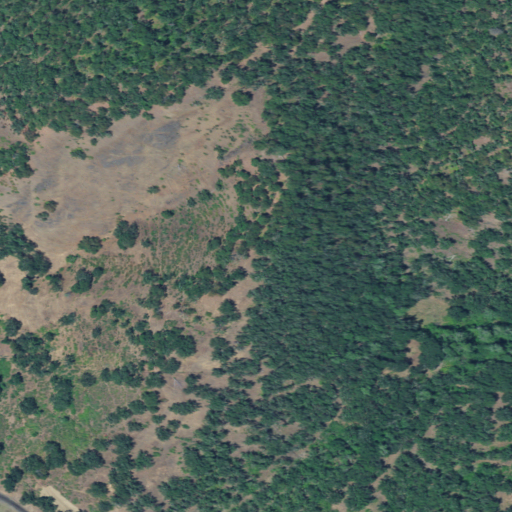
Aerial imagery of cliff(s) in Oregon named Shady Point containing pasture, shrub, deciduous forest, evergreen forest, open development, low intensity development, and mixed forest